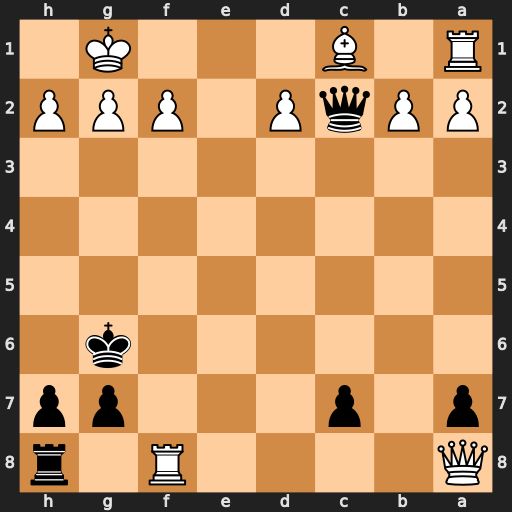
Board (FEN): Q4R1r/p1p3pp/6k1/8/8/8/PPqP1PPP/R1B3K1
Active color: b
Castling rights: -
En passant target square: -
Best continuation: Qd1#